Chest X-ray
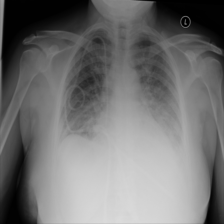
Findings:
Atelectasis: negative
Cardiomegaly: negative
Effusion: negative
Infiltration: negative
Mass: negative
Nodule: negative
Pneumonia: negative
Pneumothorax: negative
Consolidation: negative
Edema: positive
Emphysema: negative
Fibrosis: negative
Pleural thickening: negative
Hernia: negative